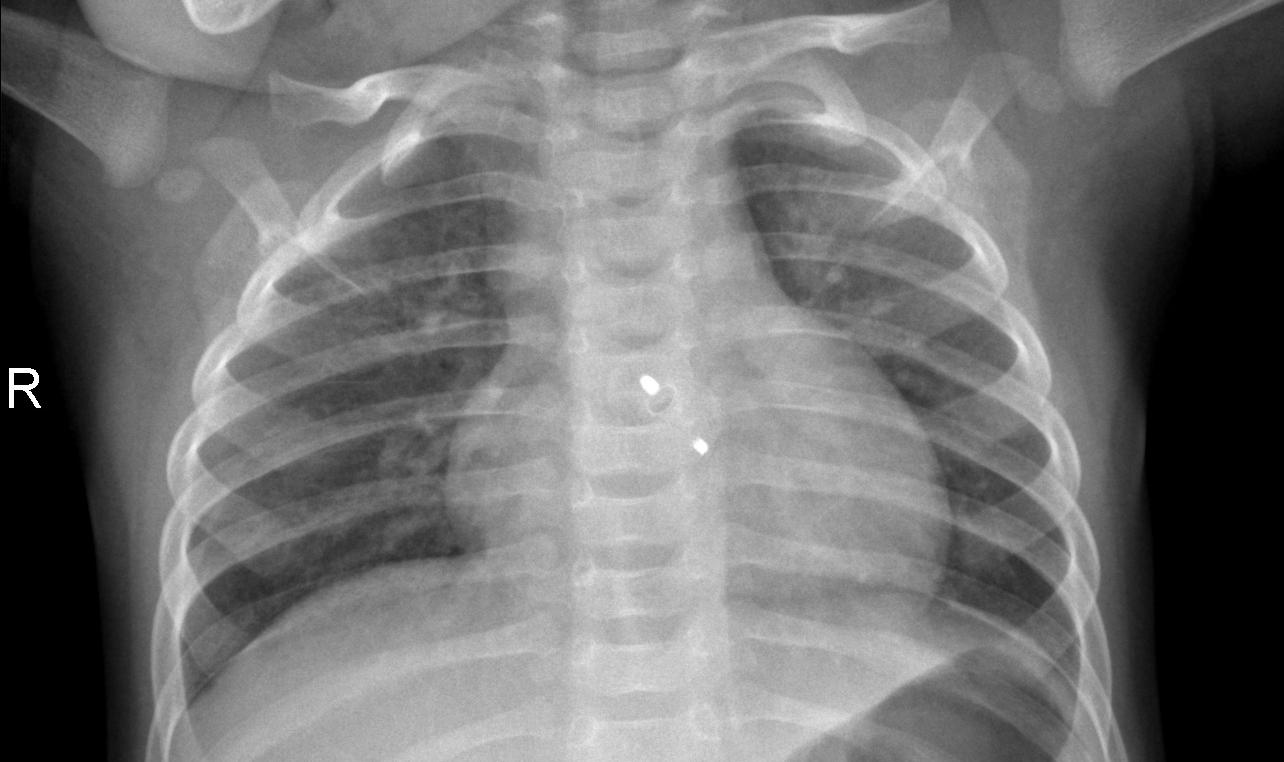
Diagnosis: PNEUMONIA